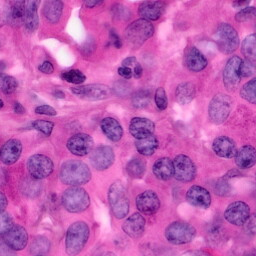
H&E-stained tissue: Pancreatic